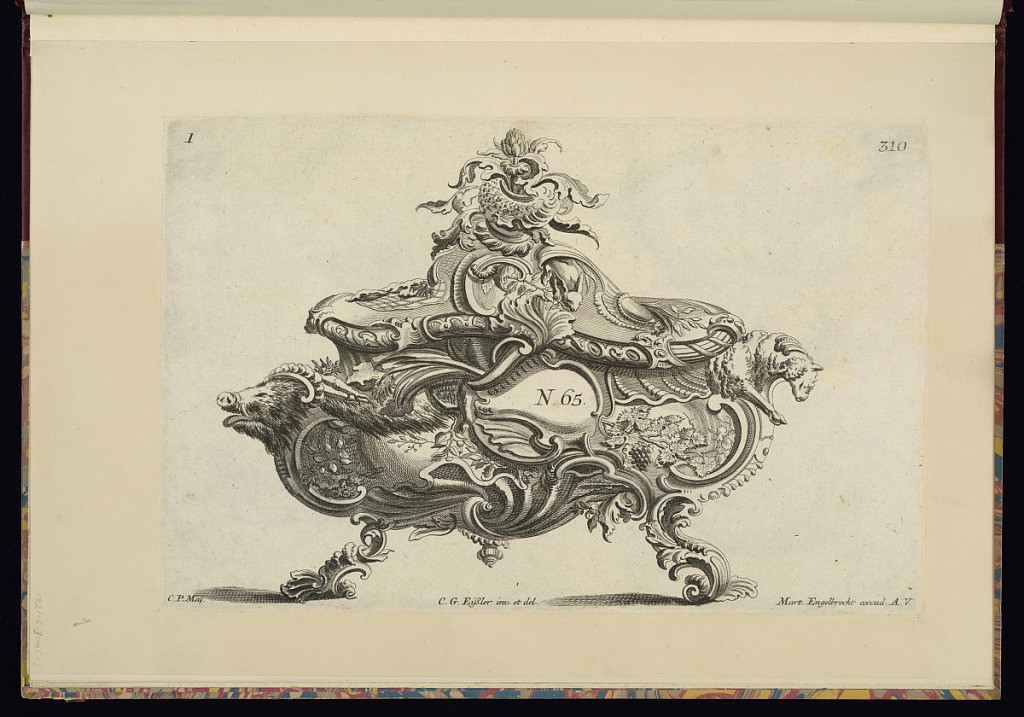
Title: Design for a Tureen
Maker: Caspar-Gottlieb Eisler, German, active 1707–1755
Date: ca. 1750
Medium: Etching and engraving on laid paper
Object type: Print
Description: Design for a lidded tureen in a rococo style of metalwork, decorated with shellwork, acanthus leaves, grapes, and fruit on two feet shaped in the form of acanthus leaves and fronds. A boar's head and a sheep are sculpted on sides with a bird and hare incorporated within the body and lid of the tureen. A cartouche in the middle is lettered with the number 65. Two plate numbers on each top edge of the plate, with the name of the artist and publisher lettered below.